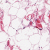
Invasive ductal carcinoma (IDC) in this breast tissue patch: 0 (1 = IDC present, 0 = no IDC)